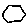
Label: hexagon